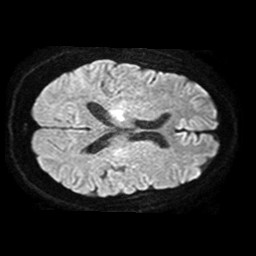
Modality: TRACE
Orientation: axial
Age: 49
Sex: female
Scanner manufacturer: philips
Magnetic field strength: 1.5 T
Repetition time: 3.54 s
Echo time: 0.09411 s